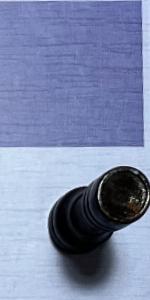
Label: Rook_Black